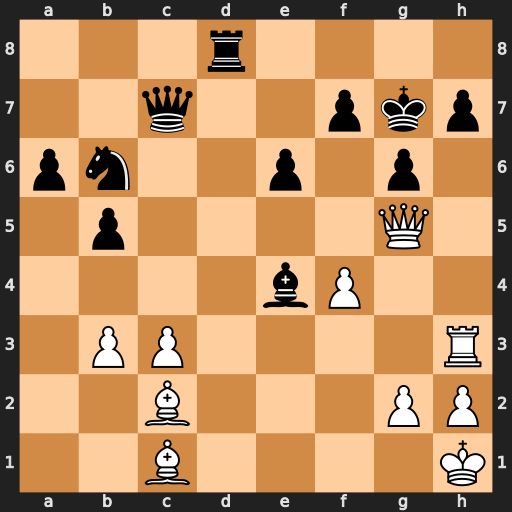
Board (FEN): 3r4/2q2pkp/pn2p1p1/1p4Q1/4bP2/1PP4R/2B3PP/2B4K
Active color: w
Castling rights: -
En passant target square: -
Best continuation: Qh6+ Kg8 Qxh7+